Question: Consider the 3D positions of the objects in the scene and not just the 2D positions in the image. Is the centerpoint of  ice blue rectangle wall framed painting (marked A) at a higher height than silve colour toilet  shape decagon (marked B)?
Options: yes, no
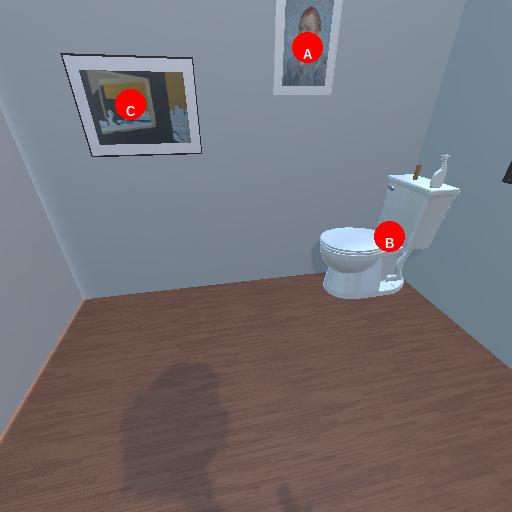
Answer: yes